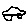
Label: car